Question: My html code looks like this:
A (percent width, floated left) containing:
1. One div containing text and links;
2. One Div containing an image;
The problem:
I want to , but for user experience I want to inverse the divs order using CSS to get something like this:

Ty!
This is the fiddle link:
<URL>
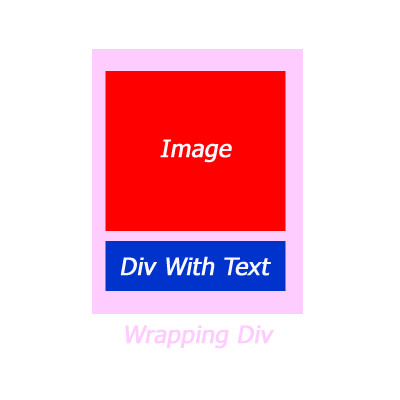
Answer: <URL>
HTML
'''
<div id="wrapper">
<div id="txt">
</div>
<div id="img">
</div>
</div>
'''
CSS
'''
div#wrapper
{
height:100px;
width:60px;
border:1px solid black;
position:relative;
}
div#txt, div#img
{
position:absolute;
margin: 5px;
width:50px;
}
div#img
{
top:0px;
height: 60px;
border:1px solid red;
}
div#txt
{
bottom:0px;
height:20px;
border:1px solid green;
}
'''